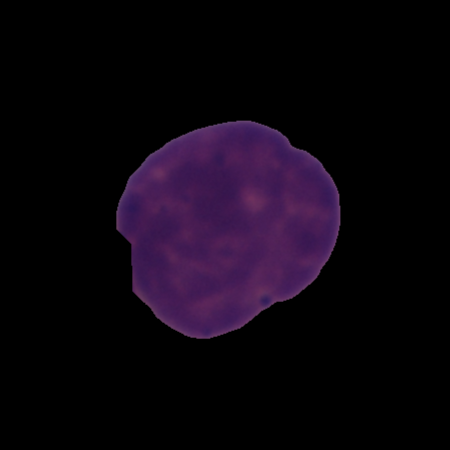
Label: cancer